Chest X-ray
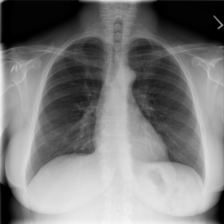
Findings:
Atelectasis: negative
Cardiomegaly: negative
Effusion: negative
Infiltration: negative
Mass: negative
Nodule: negative
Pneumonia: negative
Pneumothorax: negative
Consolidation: negative
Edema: negative
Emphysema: negative
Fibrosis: negative
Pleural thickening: negative
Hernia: negative